Interaction volume radius: 5 \u00c5
Interaction volume height: 35 \u00c5
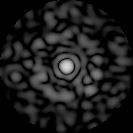
Disorder parameter: 0.8617